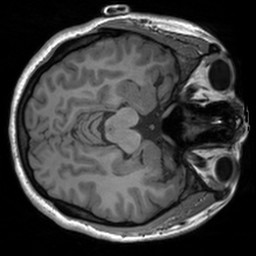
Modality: T1w
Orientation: axial
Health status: healthy
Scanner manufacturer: siemens
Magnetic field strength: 3 T
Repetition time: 1.9 s
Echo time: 0.00226 s